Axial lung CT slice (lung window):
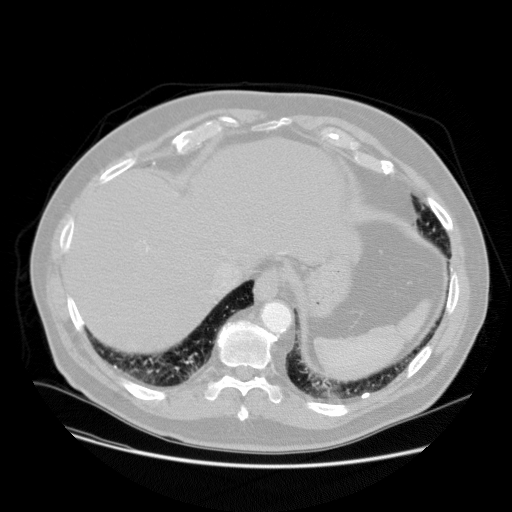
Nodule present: no